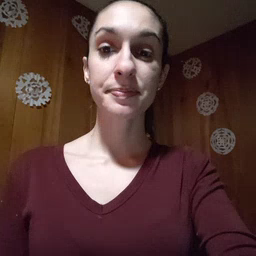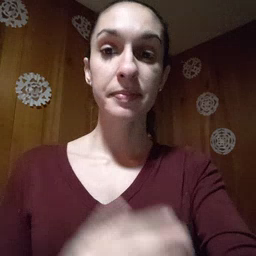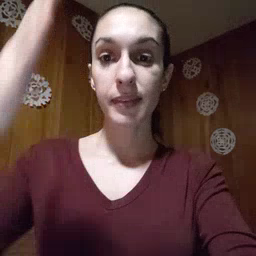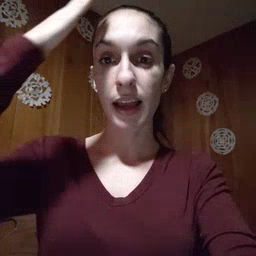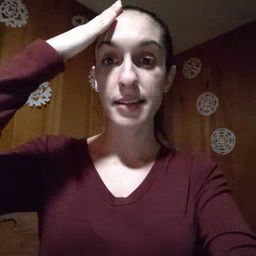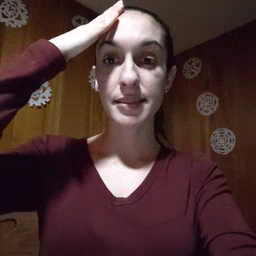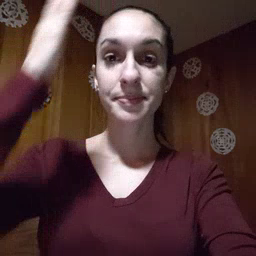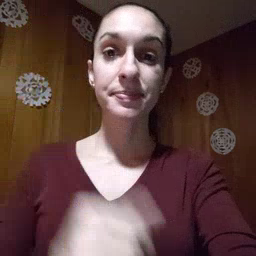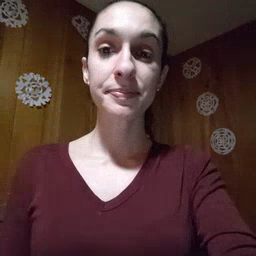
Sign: hat